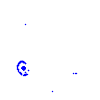
Particle: proton